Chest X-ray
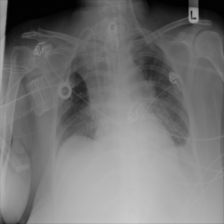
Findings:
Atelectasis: negative
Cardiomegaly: negative
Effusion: positive
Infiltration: negative
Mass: negative
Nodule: negative
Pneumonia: negative
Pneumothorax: negative
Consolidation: negative
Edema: negative
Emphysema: negative
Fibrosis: negative
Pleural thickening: negative
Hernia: negative